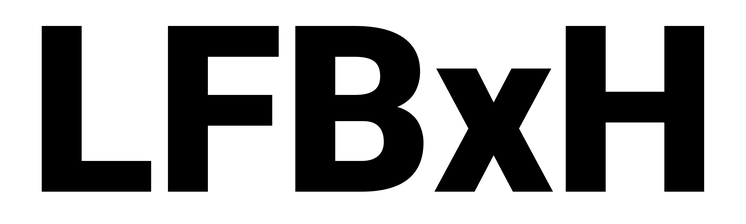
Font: Roboto_Black